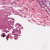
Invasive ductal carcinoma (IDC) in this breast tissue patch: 0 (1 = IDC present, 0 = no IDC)